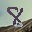
Label: 8